Interaction volume radius: 10 \u00c5
Interaction volume height: 10 \u00c5
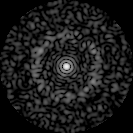
Disorder parameter: 0.8362